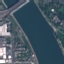
Land use / land cover: River